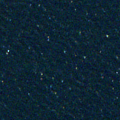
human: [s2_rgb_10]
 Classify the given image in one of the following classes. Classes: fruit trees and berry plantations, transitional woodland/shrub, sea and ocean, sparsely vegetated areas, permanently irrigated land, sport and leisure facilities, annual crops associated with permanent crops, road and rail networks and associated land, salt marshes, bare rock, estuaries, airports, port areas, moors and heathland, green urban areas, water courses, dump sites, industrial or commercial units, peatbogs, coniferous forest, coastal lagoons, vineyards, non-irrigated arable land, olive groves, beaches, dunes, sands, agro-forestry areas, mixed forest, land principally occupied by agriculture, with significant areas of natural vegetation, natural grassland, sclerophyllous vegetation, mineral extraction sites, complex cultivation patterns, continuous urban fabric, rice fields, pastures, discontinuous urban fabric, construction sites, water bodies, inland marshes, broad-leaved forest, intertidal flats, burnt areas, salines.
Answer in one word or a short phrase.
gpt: sea and ocean